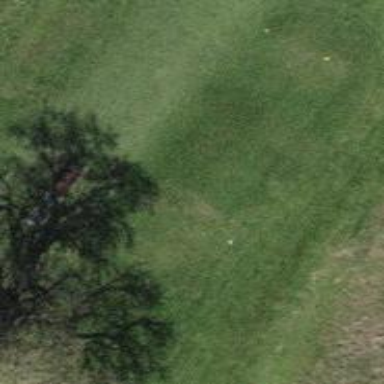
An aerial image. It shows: Grassy area designated as golf tee.